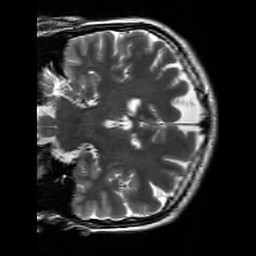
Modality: T2w
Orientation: coronal
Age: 26
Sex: male
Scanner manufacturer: siemens
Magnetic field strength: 3 T
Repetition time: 7 s
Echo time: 0.09 s